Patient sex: M
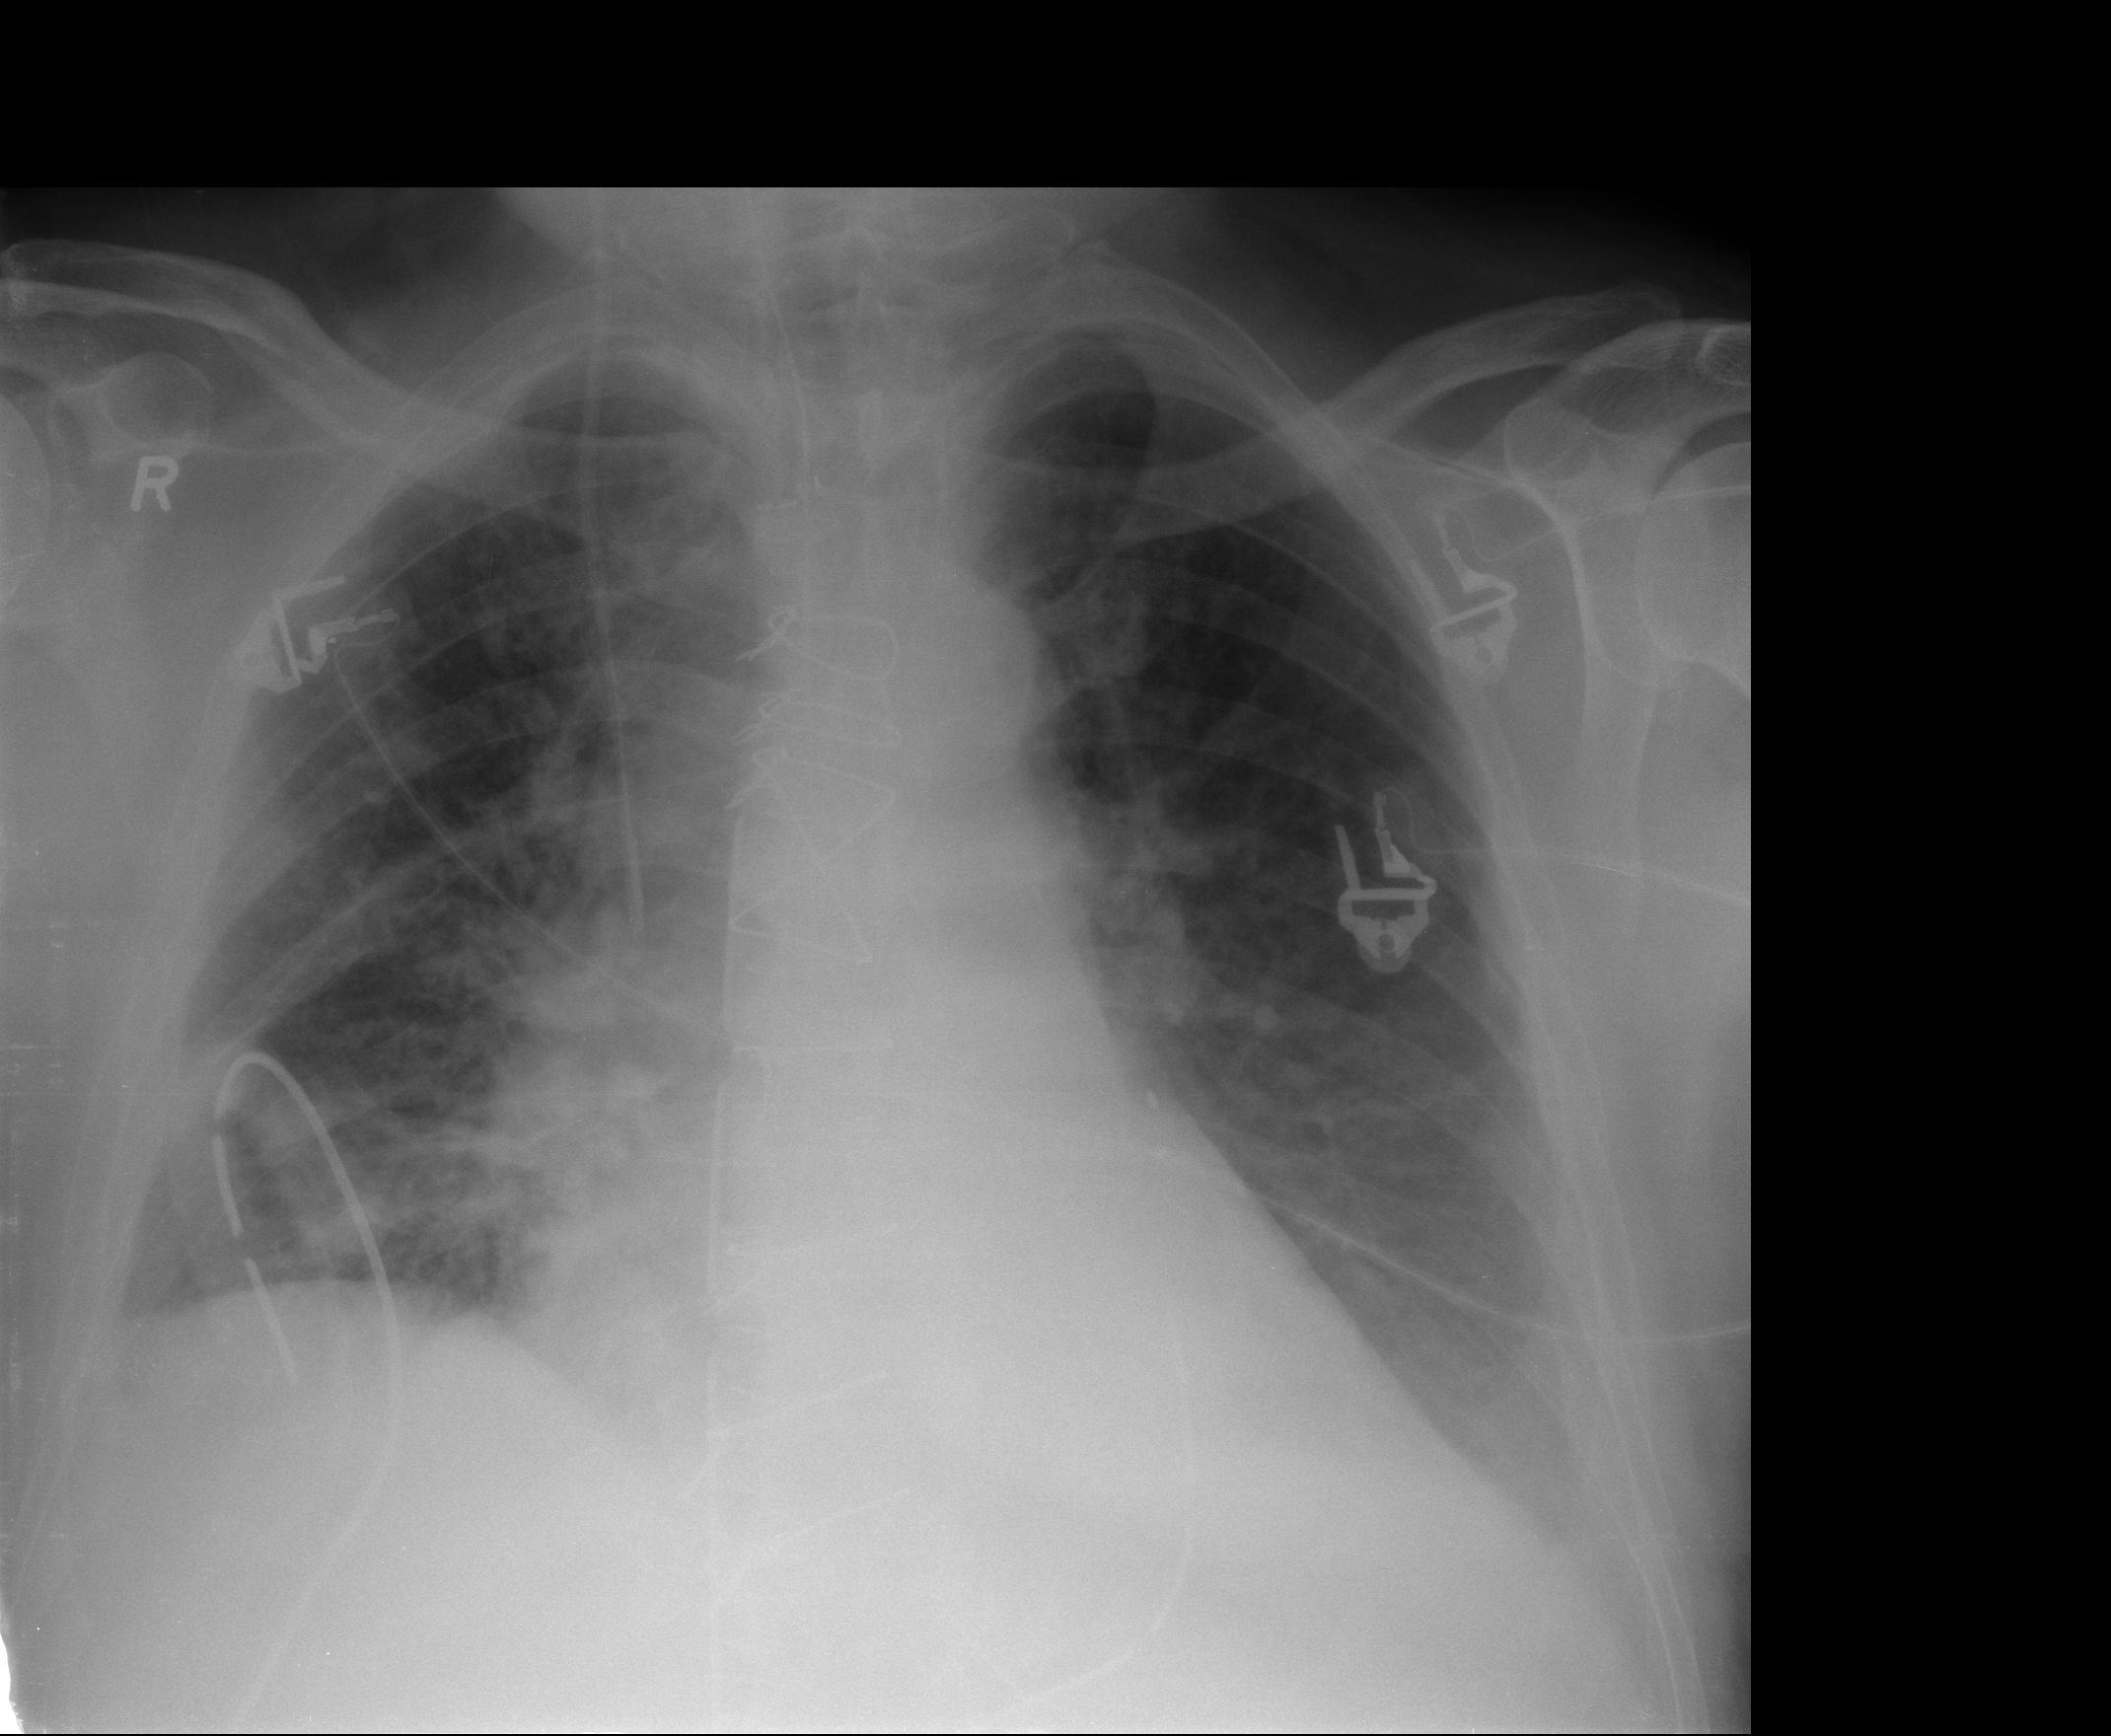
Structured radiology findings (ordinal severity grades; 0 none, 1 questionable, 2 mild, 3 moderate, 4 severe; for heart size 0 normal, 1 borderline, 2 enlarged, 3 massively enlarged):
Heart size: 0
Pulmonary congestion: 2
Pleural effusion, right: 2
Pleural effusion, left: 1
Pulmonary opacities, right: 2
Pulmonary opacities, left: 0
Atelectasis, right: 3
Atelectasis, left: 2